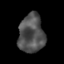
Tissue: skin
Cell type: Epithelial cells
Senescence score: 0.2434
Nuclear area (px): 965
Mean DAPI intensity: 81.202